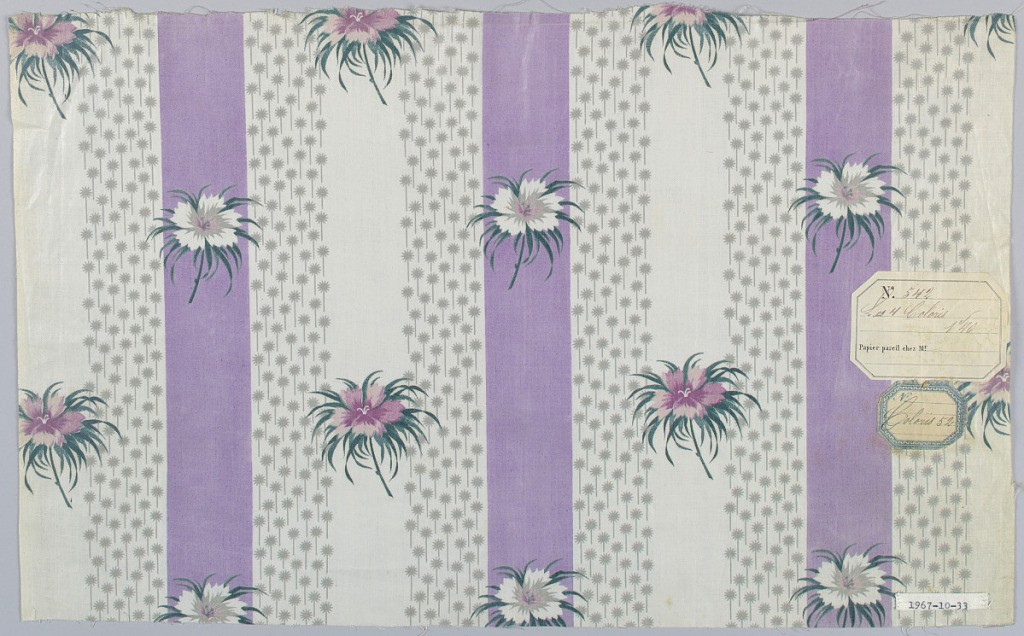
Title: Textile
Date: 1851–63
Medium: cotton Technique: printed by engraved roller and block printed
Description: Ground uniformly striped in lavendar, white and grey, the grey consisting of a small geometric floral pattern on white. Overprinted with symmetrical pattern of pinks in lavendar, white, grey and green.